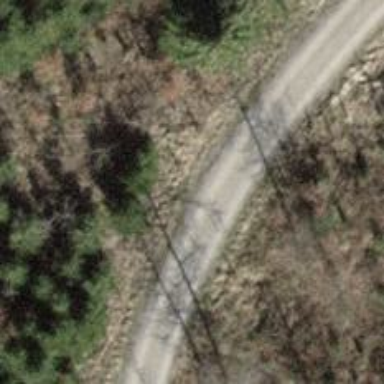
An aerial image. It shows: Gravel track with grade 2 quality.